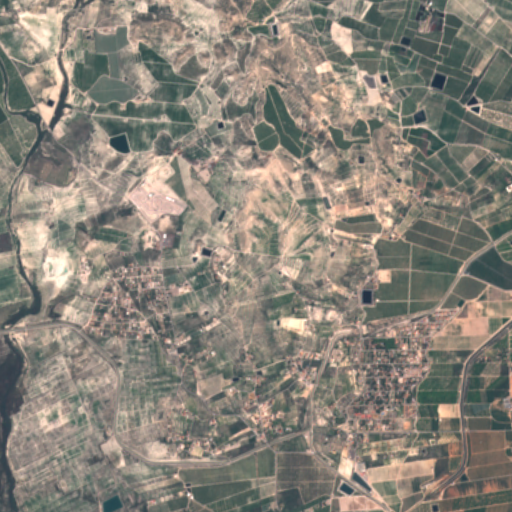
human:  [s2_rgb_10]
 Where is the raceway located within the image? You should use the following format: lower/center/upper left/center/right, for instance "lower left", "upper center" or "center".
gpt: The raceway is located in the center left of the image.
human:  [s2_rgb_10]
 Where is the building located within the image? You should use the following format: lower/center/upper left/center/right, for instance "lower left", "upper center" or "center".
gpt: There is no building in the image.